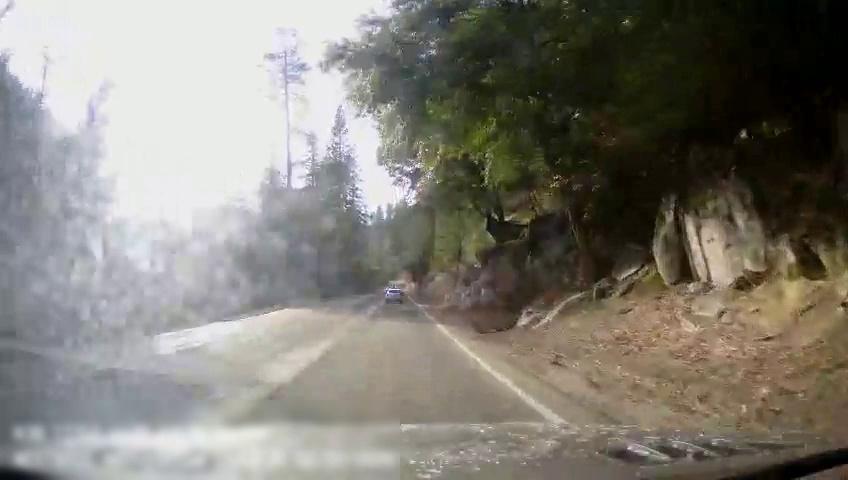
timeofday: Day
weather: Sunny
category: Drivable Space
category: Vehicles | Car
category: Lanes | Current Lane